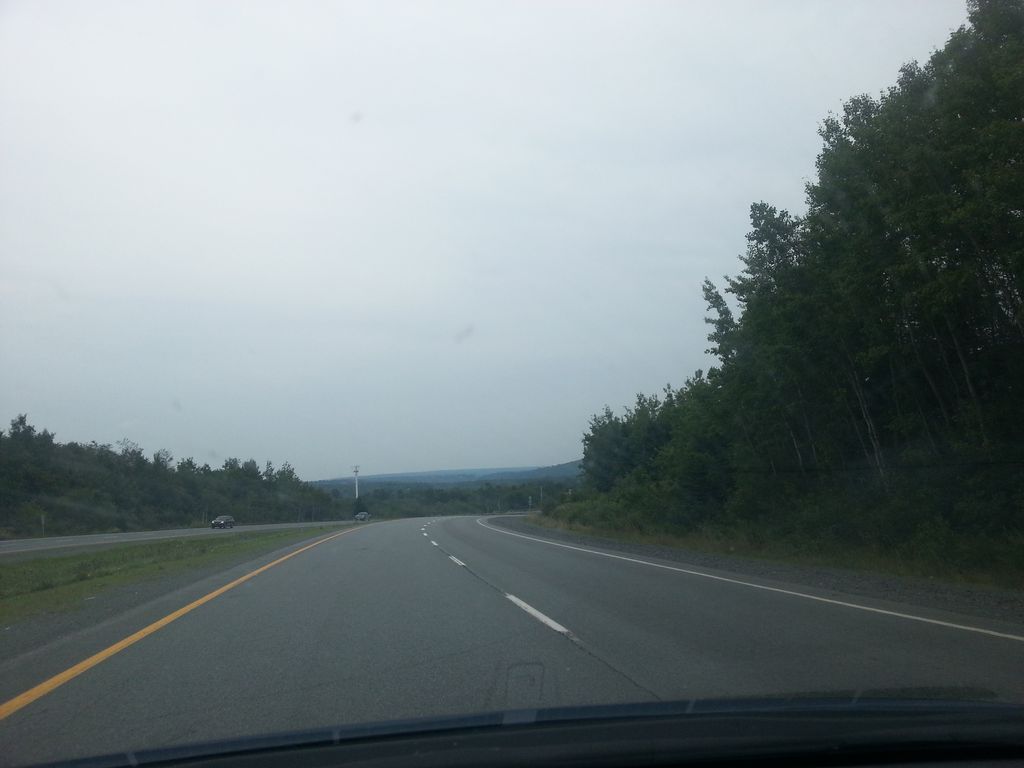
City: halifax